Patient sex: M
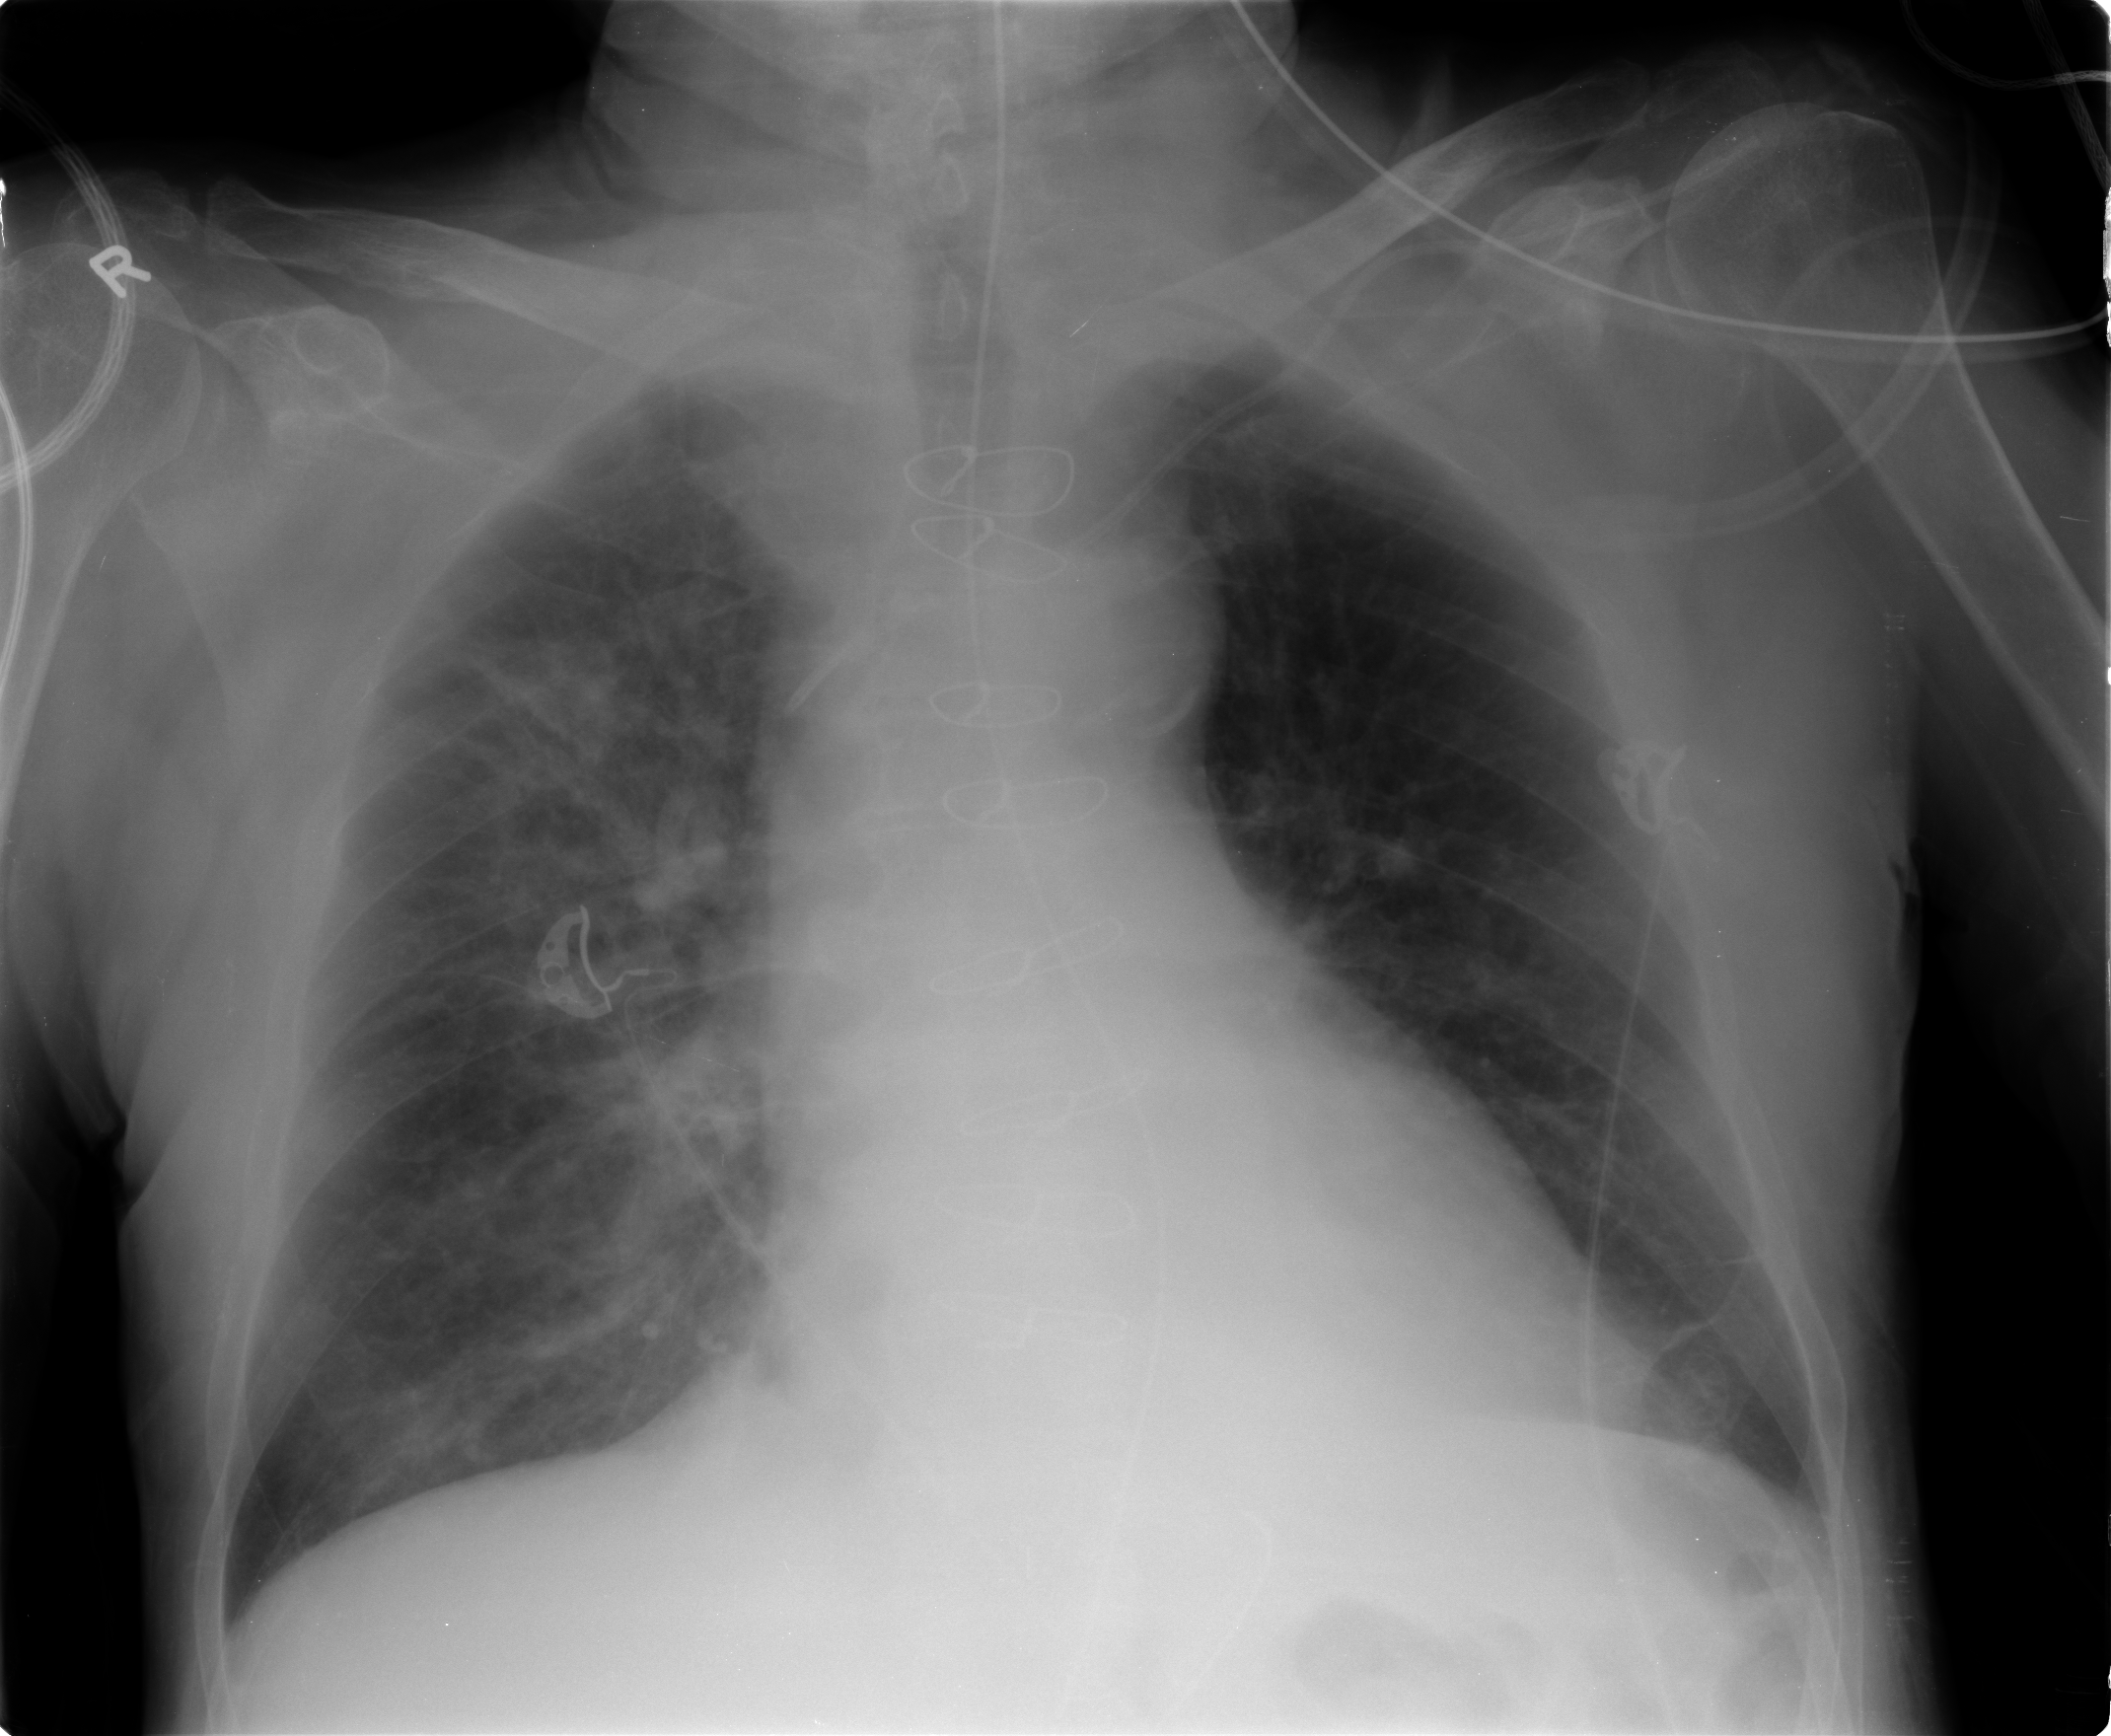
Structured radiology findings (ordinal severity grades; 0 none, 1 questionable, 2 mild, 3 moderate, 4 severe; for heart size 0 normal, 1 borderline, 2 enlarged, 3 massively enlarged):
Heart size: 0
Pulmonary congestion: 0
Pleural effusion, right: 0
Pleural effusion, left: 0
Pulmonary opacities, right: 2
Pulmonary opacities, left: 0
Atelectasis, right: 2
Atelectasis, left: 1